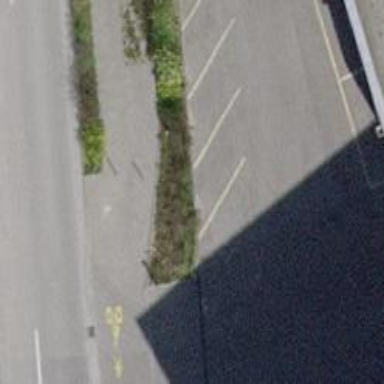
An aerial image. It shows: Bollard barrier.